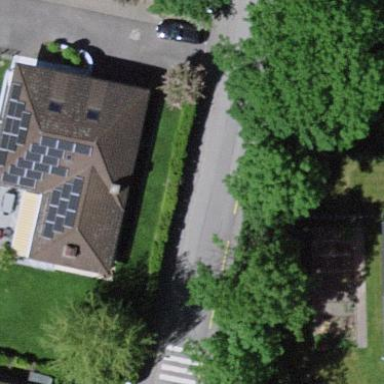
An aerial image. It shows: Simple and straightforward house.